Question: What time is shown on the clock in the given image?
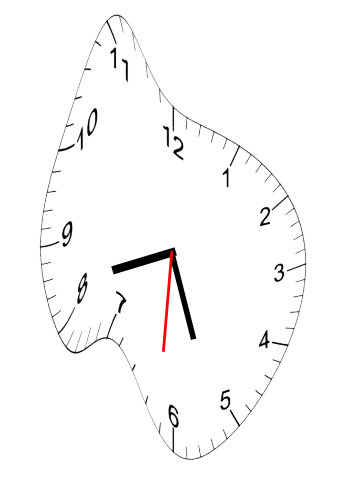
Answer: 08:26:31